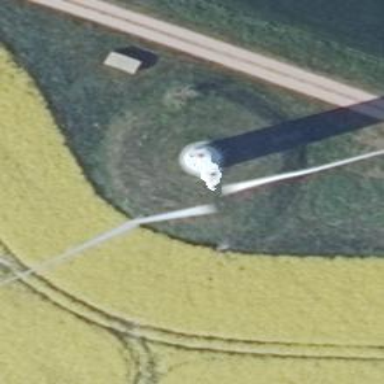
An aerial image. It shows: Wind generator using wind turbines of horizontal axis.